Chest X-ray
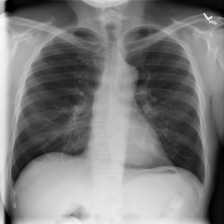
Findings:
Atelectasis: negative
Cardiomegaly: negative
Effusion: negative
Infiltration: negative
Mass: negative
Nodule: negative
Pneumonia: negative
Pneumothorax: negative
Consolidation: negative
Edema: negative
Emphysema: negative
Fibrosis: negative
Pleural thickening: negative
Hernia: negative